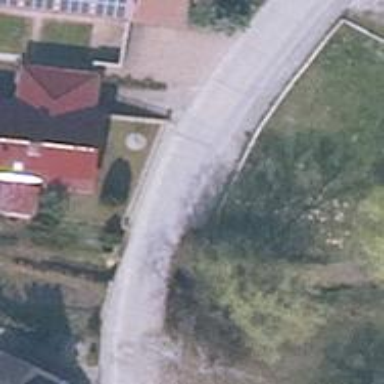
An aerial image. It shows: Sidewalk bridge over footway.